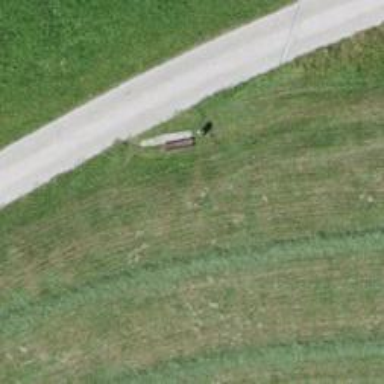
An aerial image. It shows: Red bench.